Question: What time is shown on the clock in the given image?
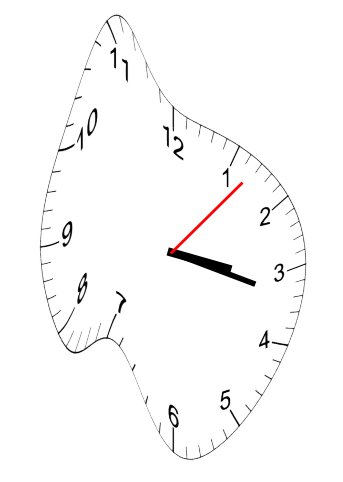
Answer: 03:17:07